Question: I have two custom UIControls. These are scrolling wheels.
Their frames overlap. On the screen capture, the one on the top left is behind the one on the right. How may I begin the tracking on the left one when the touch is initiated inside the overlapping region ?
My beginTrackingWithTouch looks like this:
'''
- (BOOL)beginTrackingWithTouch:(UITouch *)touch withEvent:(UIEvent *)event {
if (!insideCircle) return NO; } // pseudo-code
'''
How can the event be propagated to the views behind the UIControls that respond NO ?

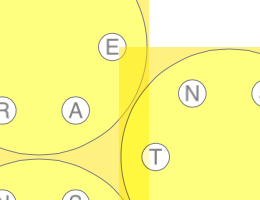
Answer: My suggestion is:
1) Subclass UIView for your wheel, for example 'WheelView';
2) Override '-(BOOL)pointInside:(CGPoint)point withEvent:(UIEvent*)event'
For example:
'''
-(BOOL)pointInside:(CGPoint)point withEvent:(UIEvent*)event
{
CGFloat xOffset = (point.x - self.bounds.size.width / 2);
CGFloat yOffset = (point.y - self.bounds.size.height / 2);
CGFloat distanceSqr = xOffset * xOffset + yOffset * yOffset;
if (distanceSqr > radius * radius)
{
// touch point is outside of circle
return NO;
}
return YES;
}
'''
So when you will return 'NO', touch will be propagated to next view, which is "below". This won't however work when your circles will overlap - only when frames, as shown on your screenshot.